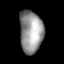
Tissue: lung
Cell type: Epithelial cells
Senescence score: 0.214
Nuclear area (px): 973
Mean DAPI intensity: 147.872